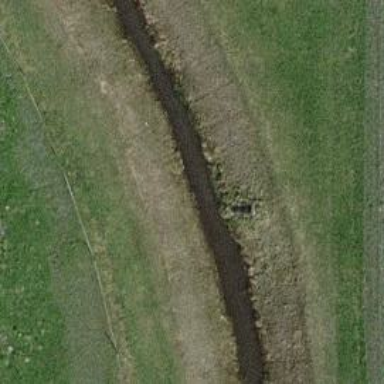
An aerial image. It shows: Drain that serves as waterway.